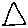
Label: triangle